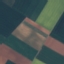
Label: AnnualCrop